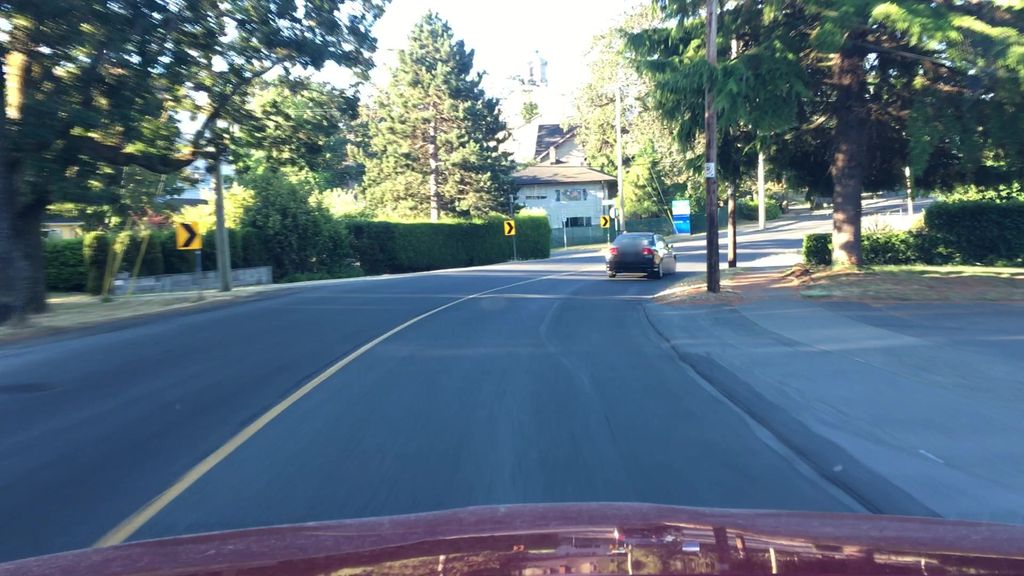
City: victoria